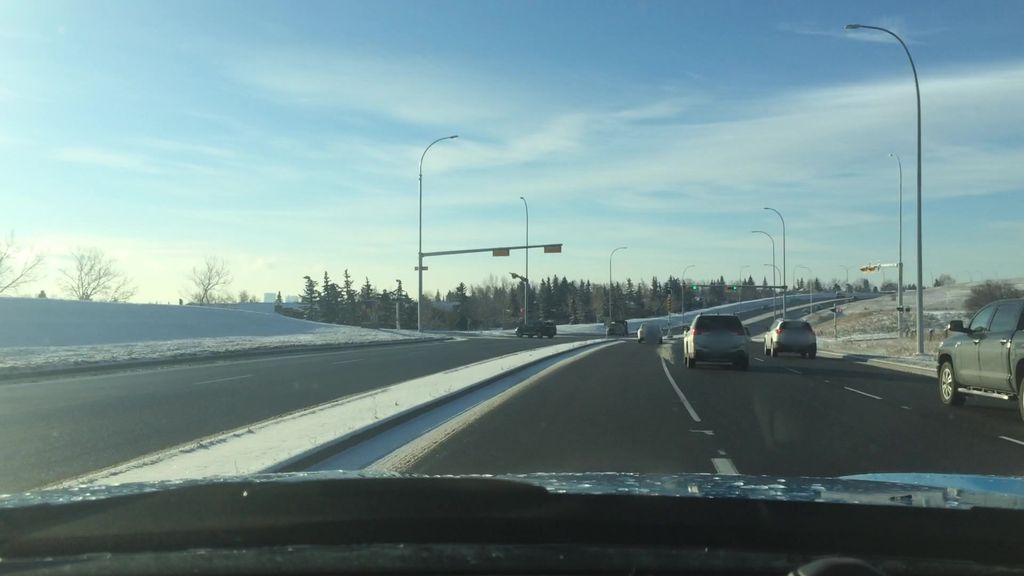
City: calgary